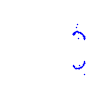
Particle: proton